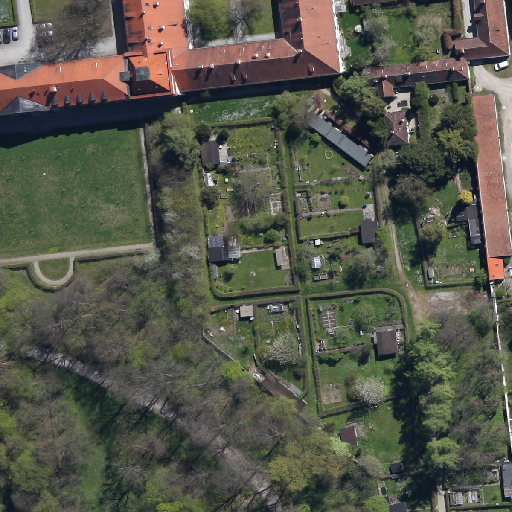
Referring expression: vehicle in the parking area